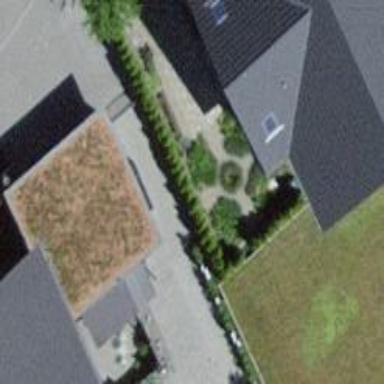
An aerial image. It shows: Garage building.